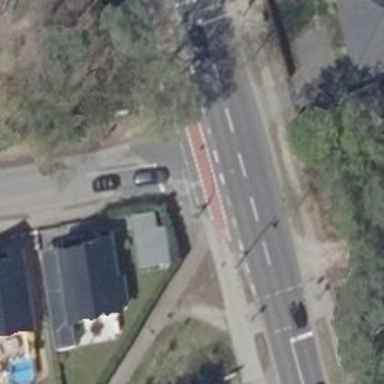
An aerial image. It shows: Road with traffic signals.